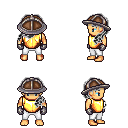
a pixel art fantasy rpg character, male body template, human, tanned skin, gold chest armor, white pants, gray princess hairstyle, chain helm, metal gloves, four views (front, back, left, right), 2x2 character sprite sheet, small pixel art, hard edges, no anti-aliasing